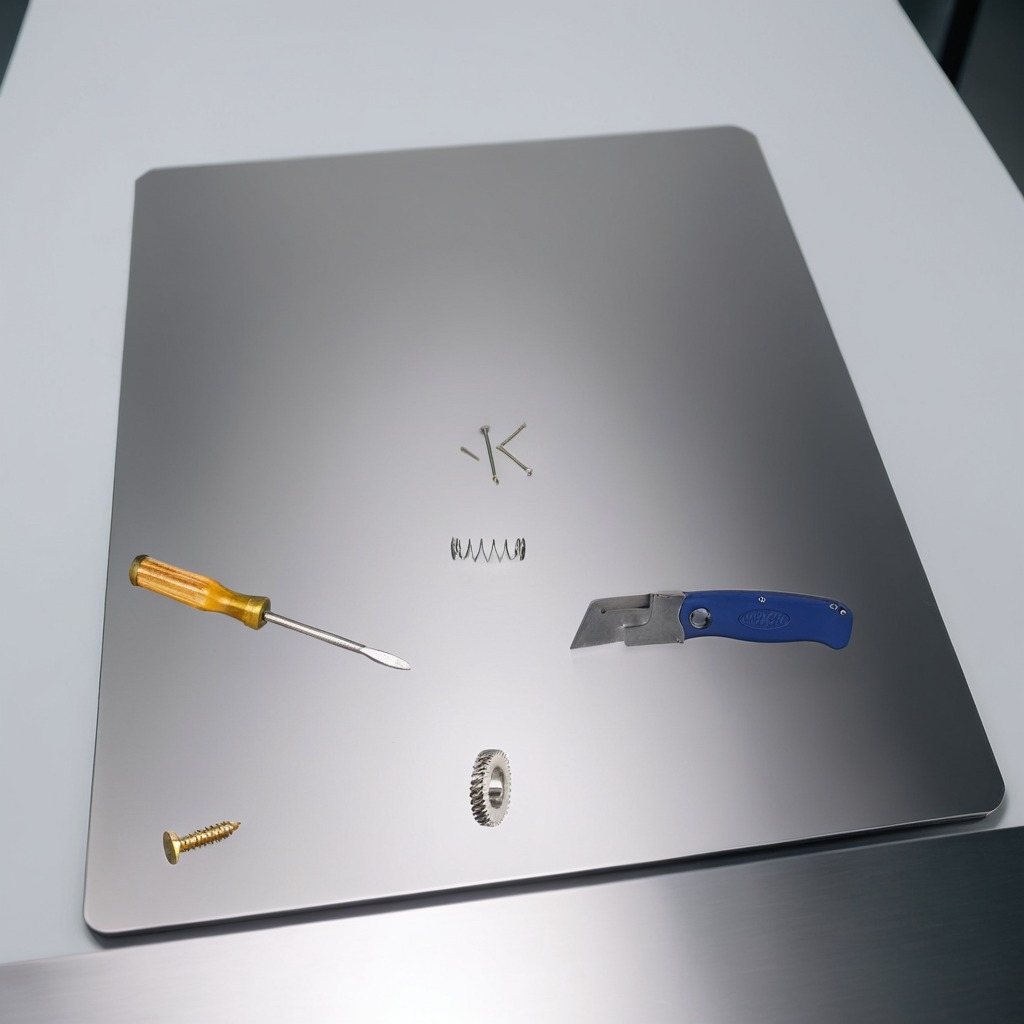
A steel gear with teeth, a utility knife, a metal machine screw, a coiled metal spring, and a screwdriver are lying on the stainless steel table.